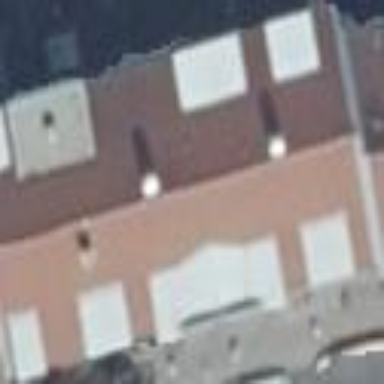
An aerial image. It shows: Building with flat silver roof.